Interaction volume radius: 5 \u00c5
Interaction volume height: 10 \u00c5
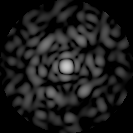
Disorder parameter: 0.851